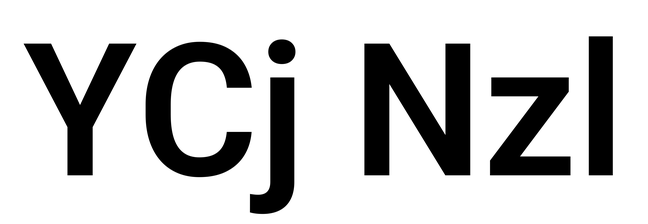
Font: Roboto_SemiBold